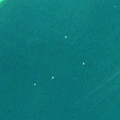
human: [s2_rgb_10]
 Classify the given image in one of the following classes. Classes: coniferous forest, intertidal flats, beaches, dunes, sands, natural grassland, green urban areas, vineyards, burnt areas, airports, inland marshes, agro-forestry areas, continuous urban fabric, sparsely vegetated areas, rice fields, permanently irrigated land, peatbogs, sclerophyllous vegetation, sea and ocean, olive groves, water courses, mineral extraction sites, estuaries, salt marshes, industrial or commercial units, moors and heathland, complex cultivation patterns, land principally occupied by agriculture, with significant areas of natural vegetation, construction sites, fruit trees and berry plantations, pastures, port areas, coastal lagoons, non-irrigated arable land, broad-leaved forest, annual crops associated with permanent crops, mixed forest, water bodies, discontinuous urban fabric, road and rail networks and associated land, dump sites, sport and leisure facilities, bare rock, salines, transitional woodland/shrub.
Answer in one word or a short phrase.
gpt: water bodies